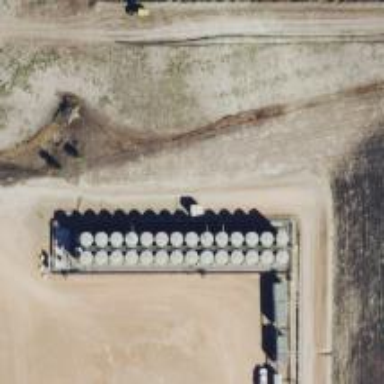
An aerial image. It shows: Storage tank that is man-made.